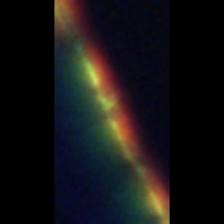
Taxon: Psuedo-nitzschia
Group: Diatoms